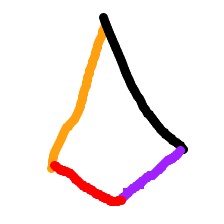
Shape: kite